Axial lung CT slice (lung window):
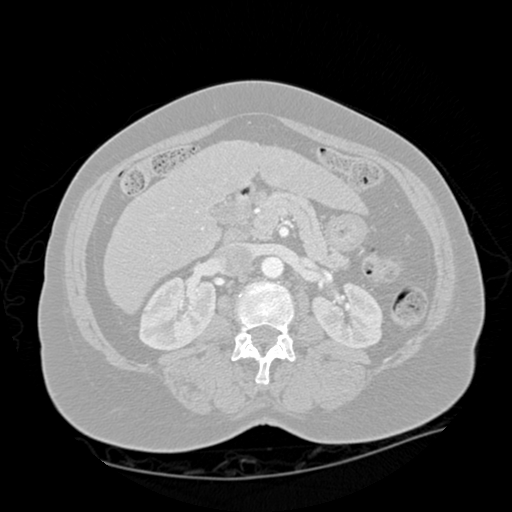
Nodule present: no